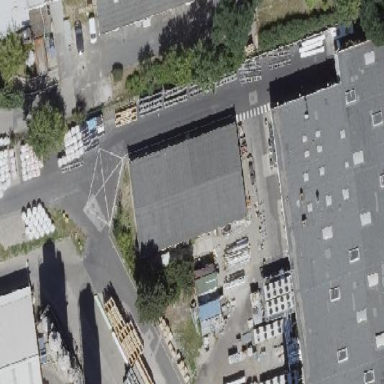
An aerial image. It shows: Industrial building with works in progress.